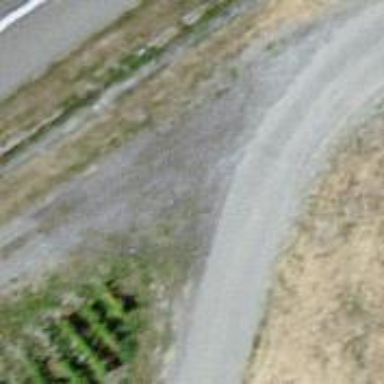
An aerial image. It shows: Compacted grade3 track.